Question: I have a simple application where I have a main screen with some operations, and a second screen that you access when first one is done and you press a button. See image:

are fixed left menus, that will always appear in the same location.
are the screens that change from one to another.
is trying to simulate a MDIContainer from WindowsForms.
:
1. Mantain the left static menu
2. Change dynamically my content due to some events/actions?
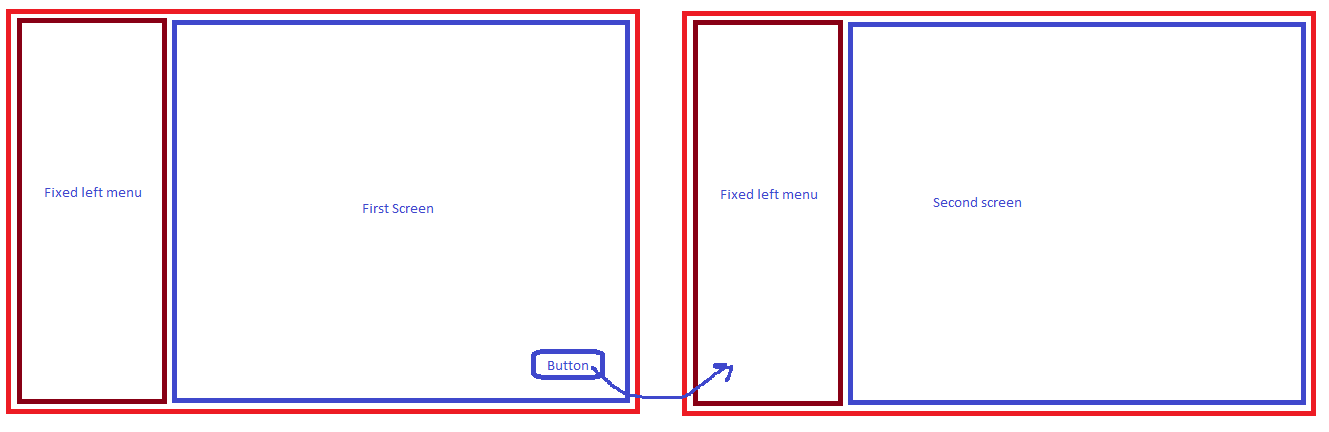
Answer: '''
<Grid>
<Grid.ColumnDefinitions>
<ColumnDefinition Width="*"/>
<ColumnDefinition Width="2*"/>
</Grid.ColumnDefinitions>
<Grid.RowDefinitions>
<RowDefinition Height="*"/>
</Grid.RowDefinitions>
<TextBlock Grid.Row="0" Grid.Column="0" Text="Static"/>
<ContentControl x:Name="content1" Grid.Row="0" Grid.Column="1" Visibility="Visible" >
<StackPanel>
<TextBlock Text="One" />
<Button Click="btn1_click" Content="Button1"/>
</StackPanel>
</ContentControl>
<ContentControl x:Name="content2" Grid.Row="0" Grid.Column="1" Visibility="Hidden" >
<StackPanel>
<TextBlock Text="Two" />
<Button Click="btn2_click" Content="Button2"/>
</StackPanel>
</ContentControl>
</Grid>
private void btn1_click(object sender, RoutedEventArgs e)
{
content1.Visibility = System.Windows.Visibility.Hidden;
content2.Visibility = System.Windows.Visibility.Visible;
}
private void btn2_click(object sender, RoutedEventArgs e)
{
content1.Visibility = System.Windows.Visibility.Visible;
content2.Visibility = System.Windows.Visibility.Hidden;
}
'''
If you can put the button above like in a menu area
Can do me dynamic stuff with Frame and Page content
This example shows passing data to the Page constructor
nextPage is a Page
could also be a UserControl
'''
<Frame Name="SrchItemEditField" />
PageDocFieldDetail nextPage = new PageDocFieldDetail(df);
SrchItemEditField.Content = nextPage;
'''